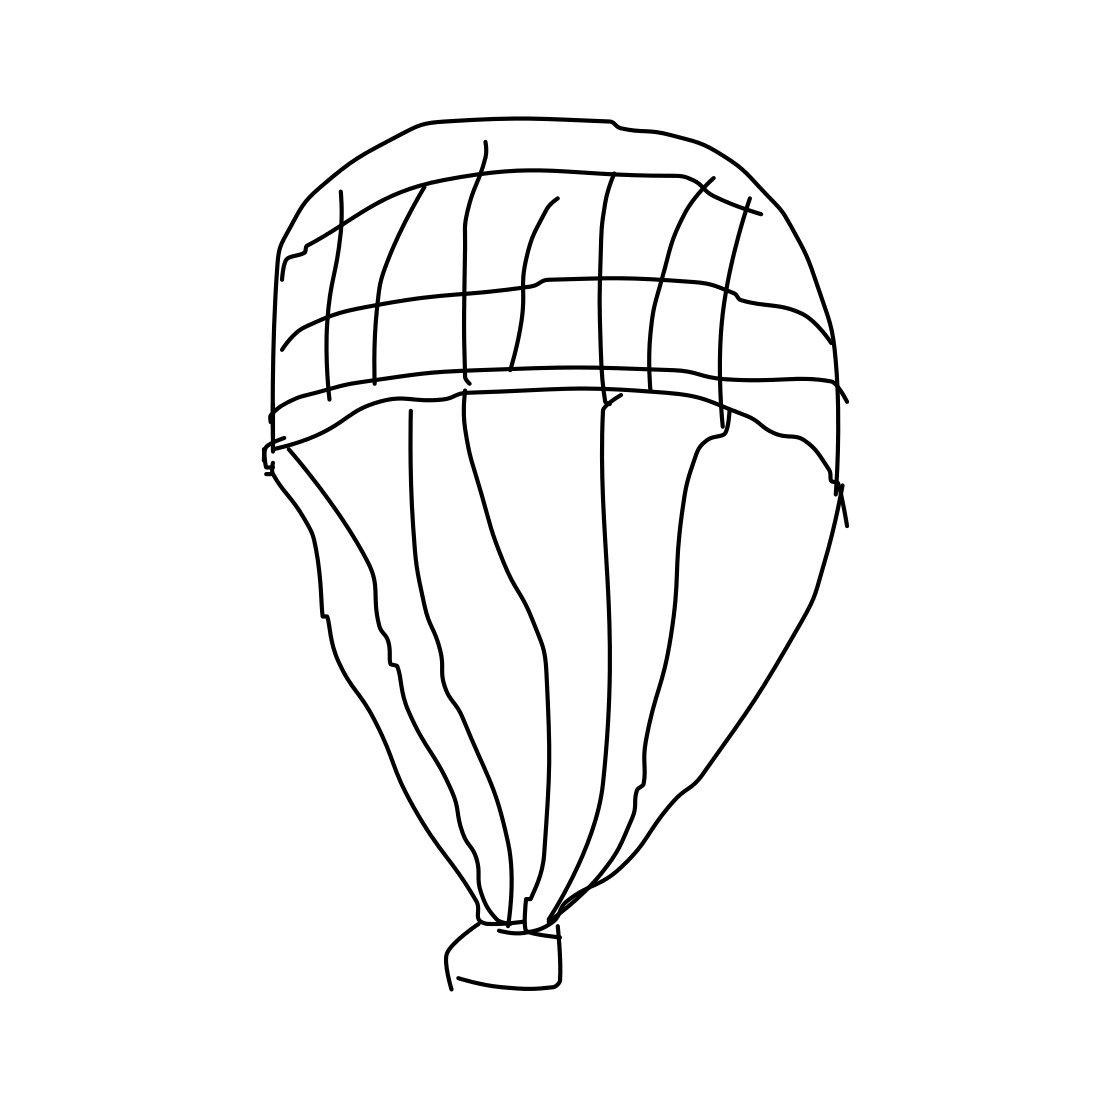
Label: parachute